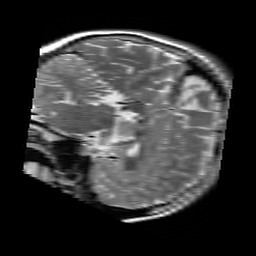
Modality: T2w
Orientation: sagittal
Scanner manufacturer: siemens
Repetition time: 3.9 s
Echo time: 0.076 s